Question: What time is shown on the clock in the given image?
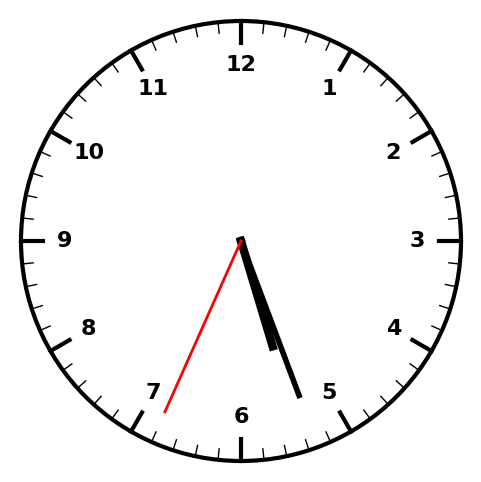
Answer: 05:26:34